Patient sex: M
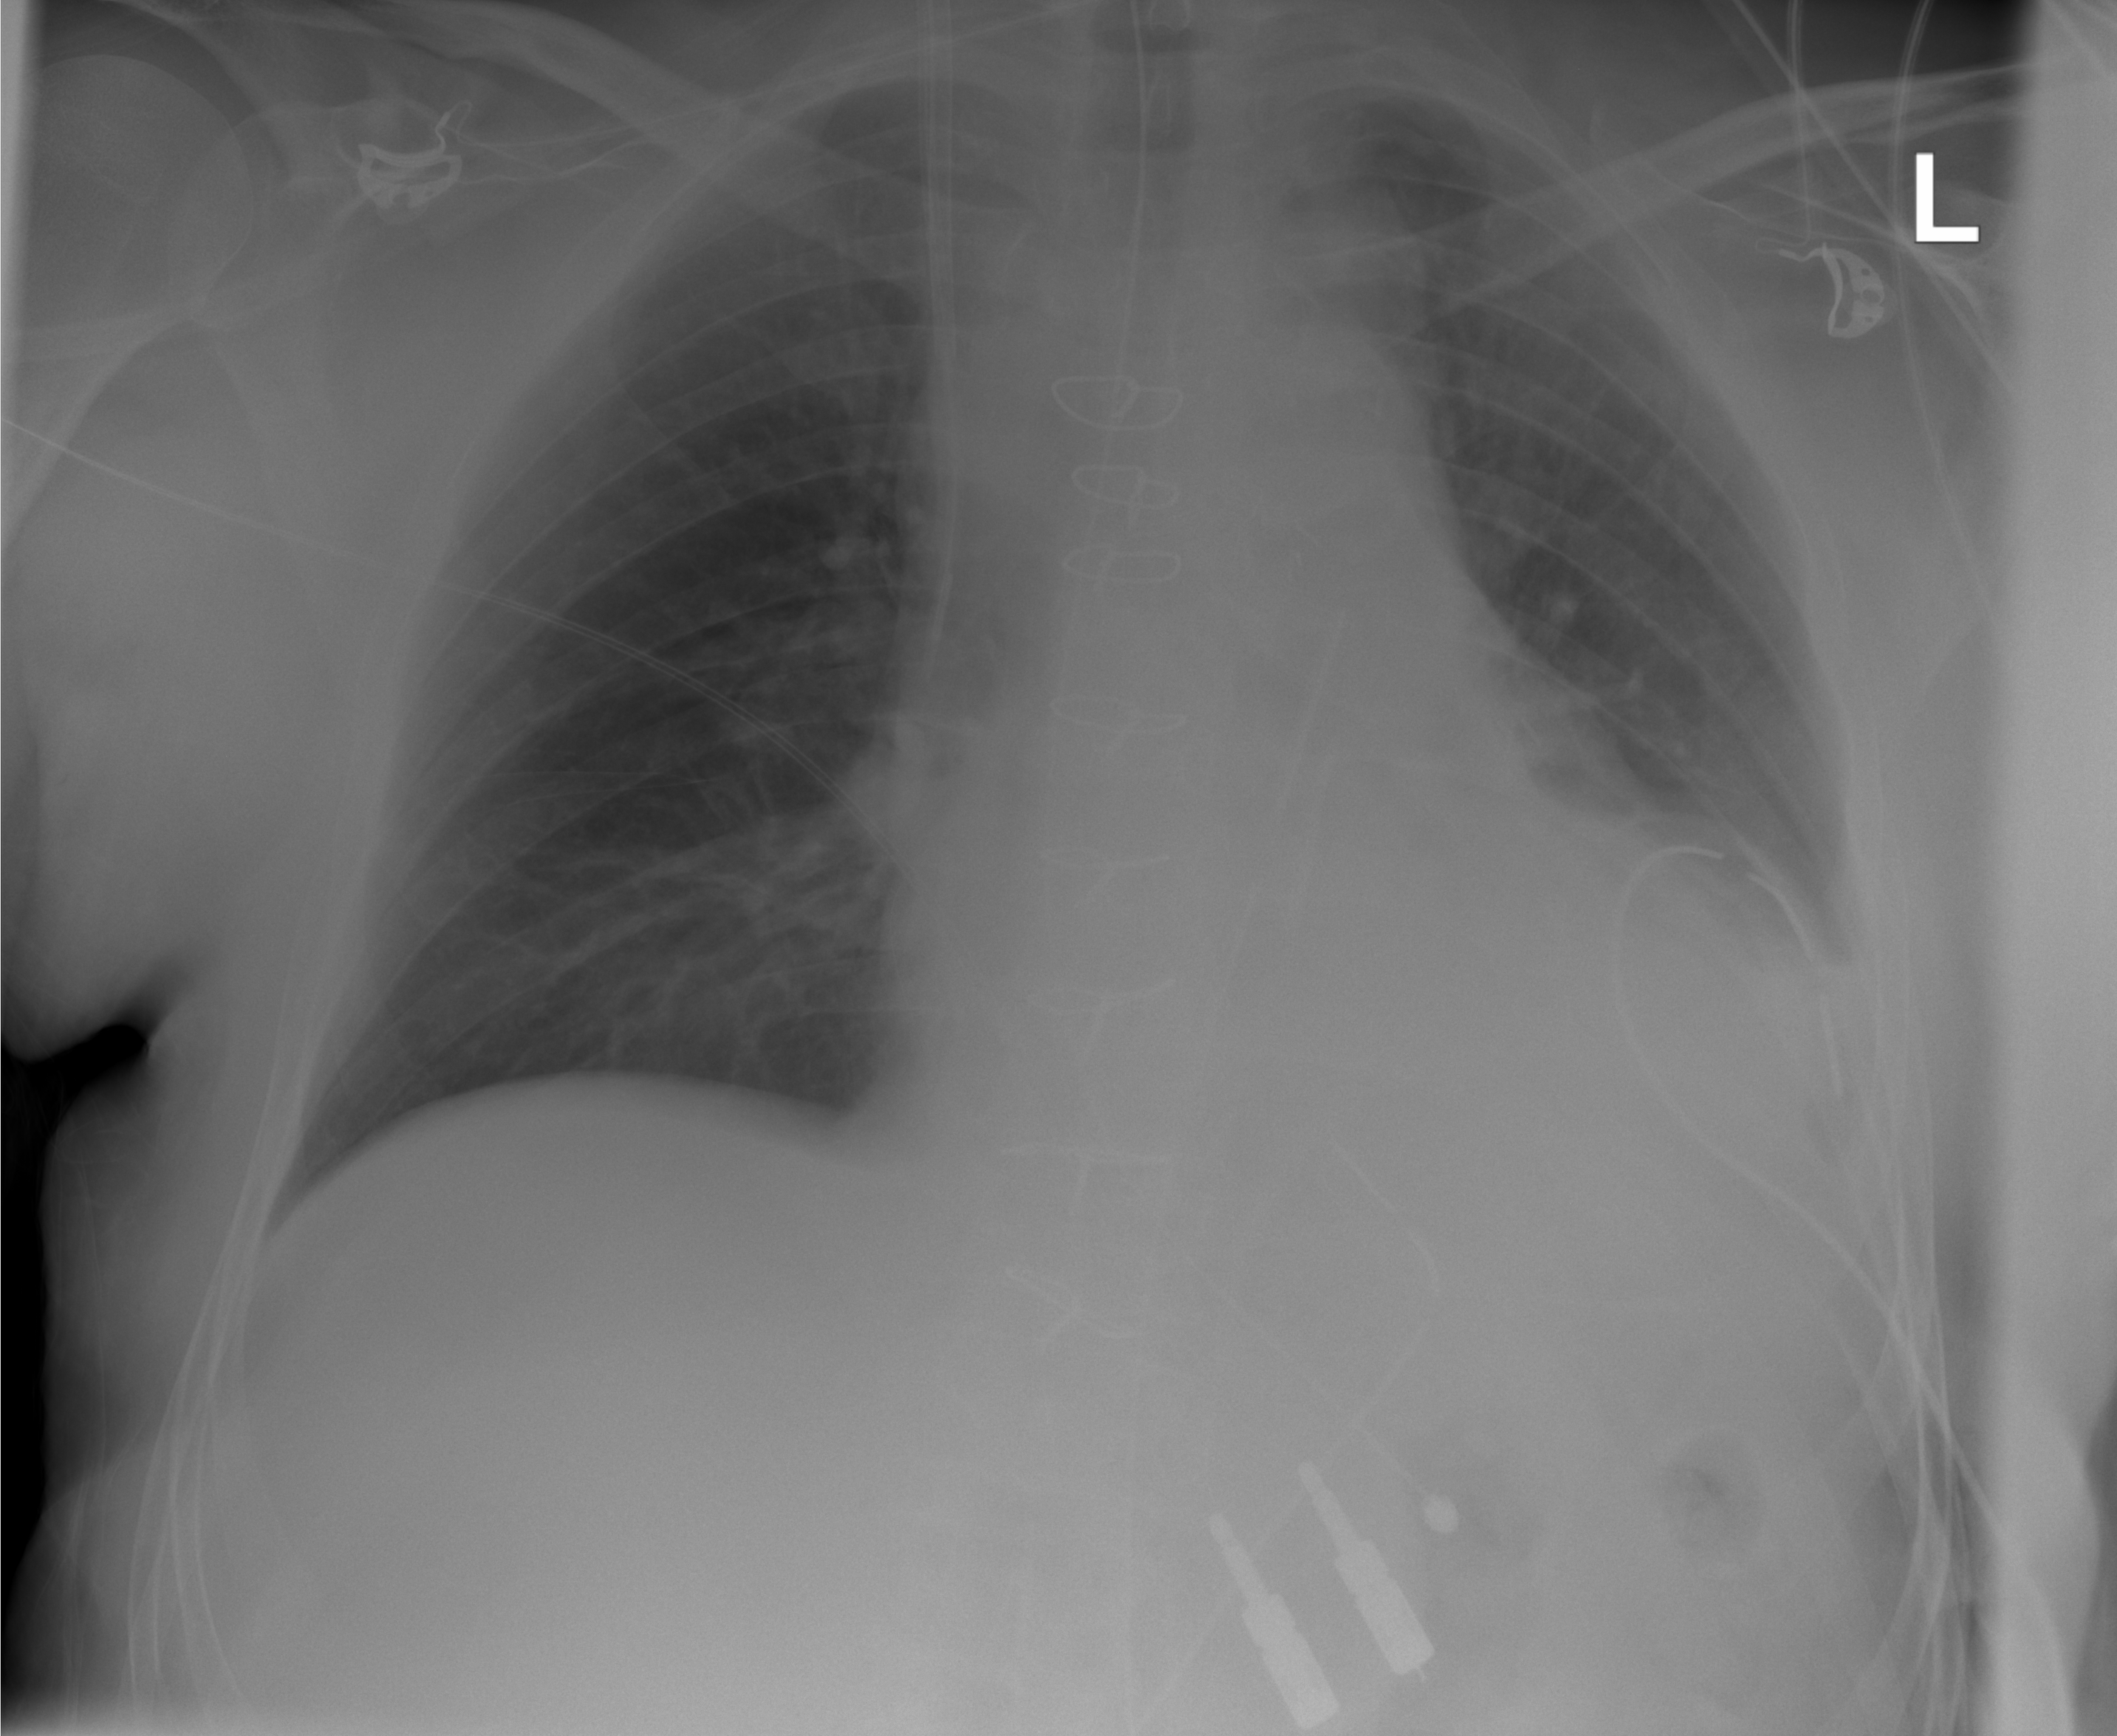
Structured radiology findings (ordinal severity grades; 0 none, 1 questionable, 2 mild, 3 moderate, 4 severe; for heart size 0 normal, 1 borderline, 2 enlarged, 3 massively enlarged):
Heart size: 0
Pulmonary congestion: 0
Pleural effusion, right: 0
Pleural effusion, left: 2
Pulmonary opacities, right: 0
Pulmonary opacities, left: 0
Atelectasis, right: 0
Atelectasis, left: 2